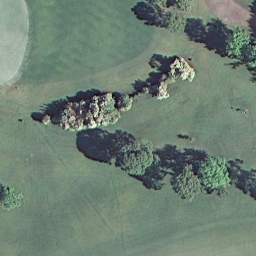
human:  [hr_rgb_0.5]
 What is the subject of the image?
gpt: golf course